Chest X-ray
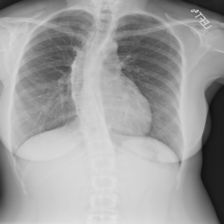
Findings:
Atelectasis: negative
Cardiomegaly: negative
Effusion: negative
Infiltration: negative
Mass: negative
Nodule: negative
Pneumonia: negative
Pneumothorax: negative
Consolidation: negative
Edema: negative
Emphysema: negative
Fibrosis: negative
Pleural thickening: negative
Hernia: negative